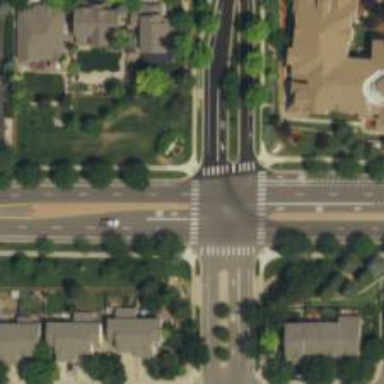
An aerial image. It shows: Marked crossing on the road.